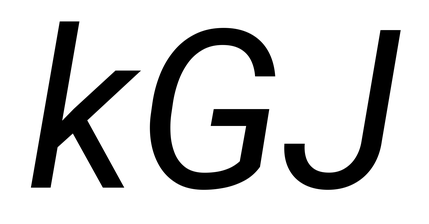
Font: Roboto-Italic_Italic